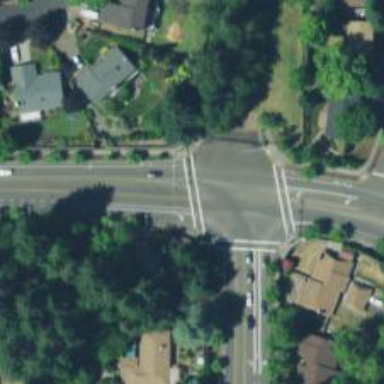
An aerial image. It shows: Crossing on the road.